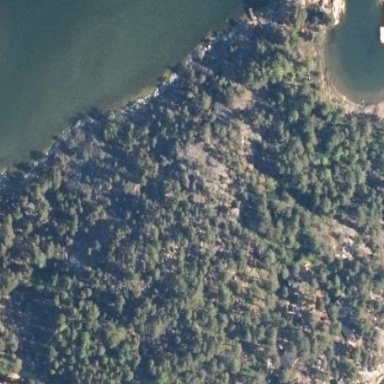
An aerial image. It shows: Landscape dominated by bare rock.